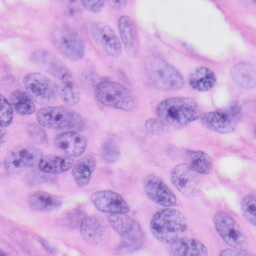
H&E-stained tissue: Skin